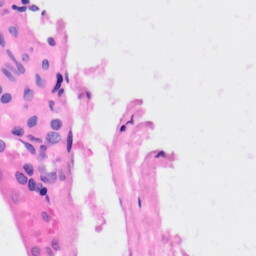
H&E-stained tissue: Kidney